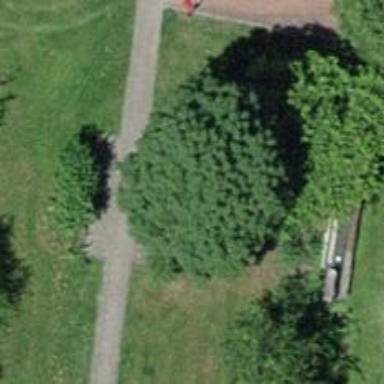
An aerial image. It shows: Bench for seating.